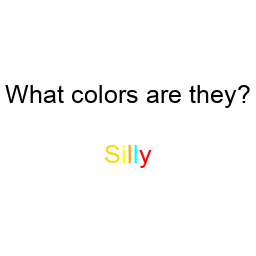
Color: gold, yellow, orange, cyan, red
Background color: white
Question text color: black